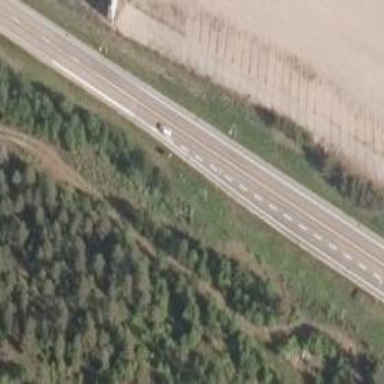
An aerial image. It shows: Asphalt road designated as trunk highway.